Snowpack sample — Rabbit Ears Pass, Jackson County, Colorado, USA (12/17/25, 1:08 PM MST)
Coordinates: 40.387, -106.625
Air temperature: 34 °F
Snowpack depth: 46 cm
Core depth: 40 cm
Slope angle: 6°, slope face: 165°
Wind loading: medium
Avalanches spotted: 0
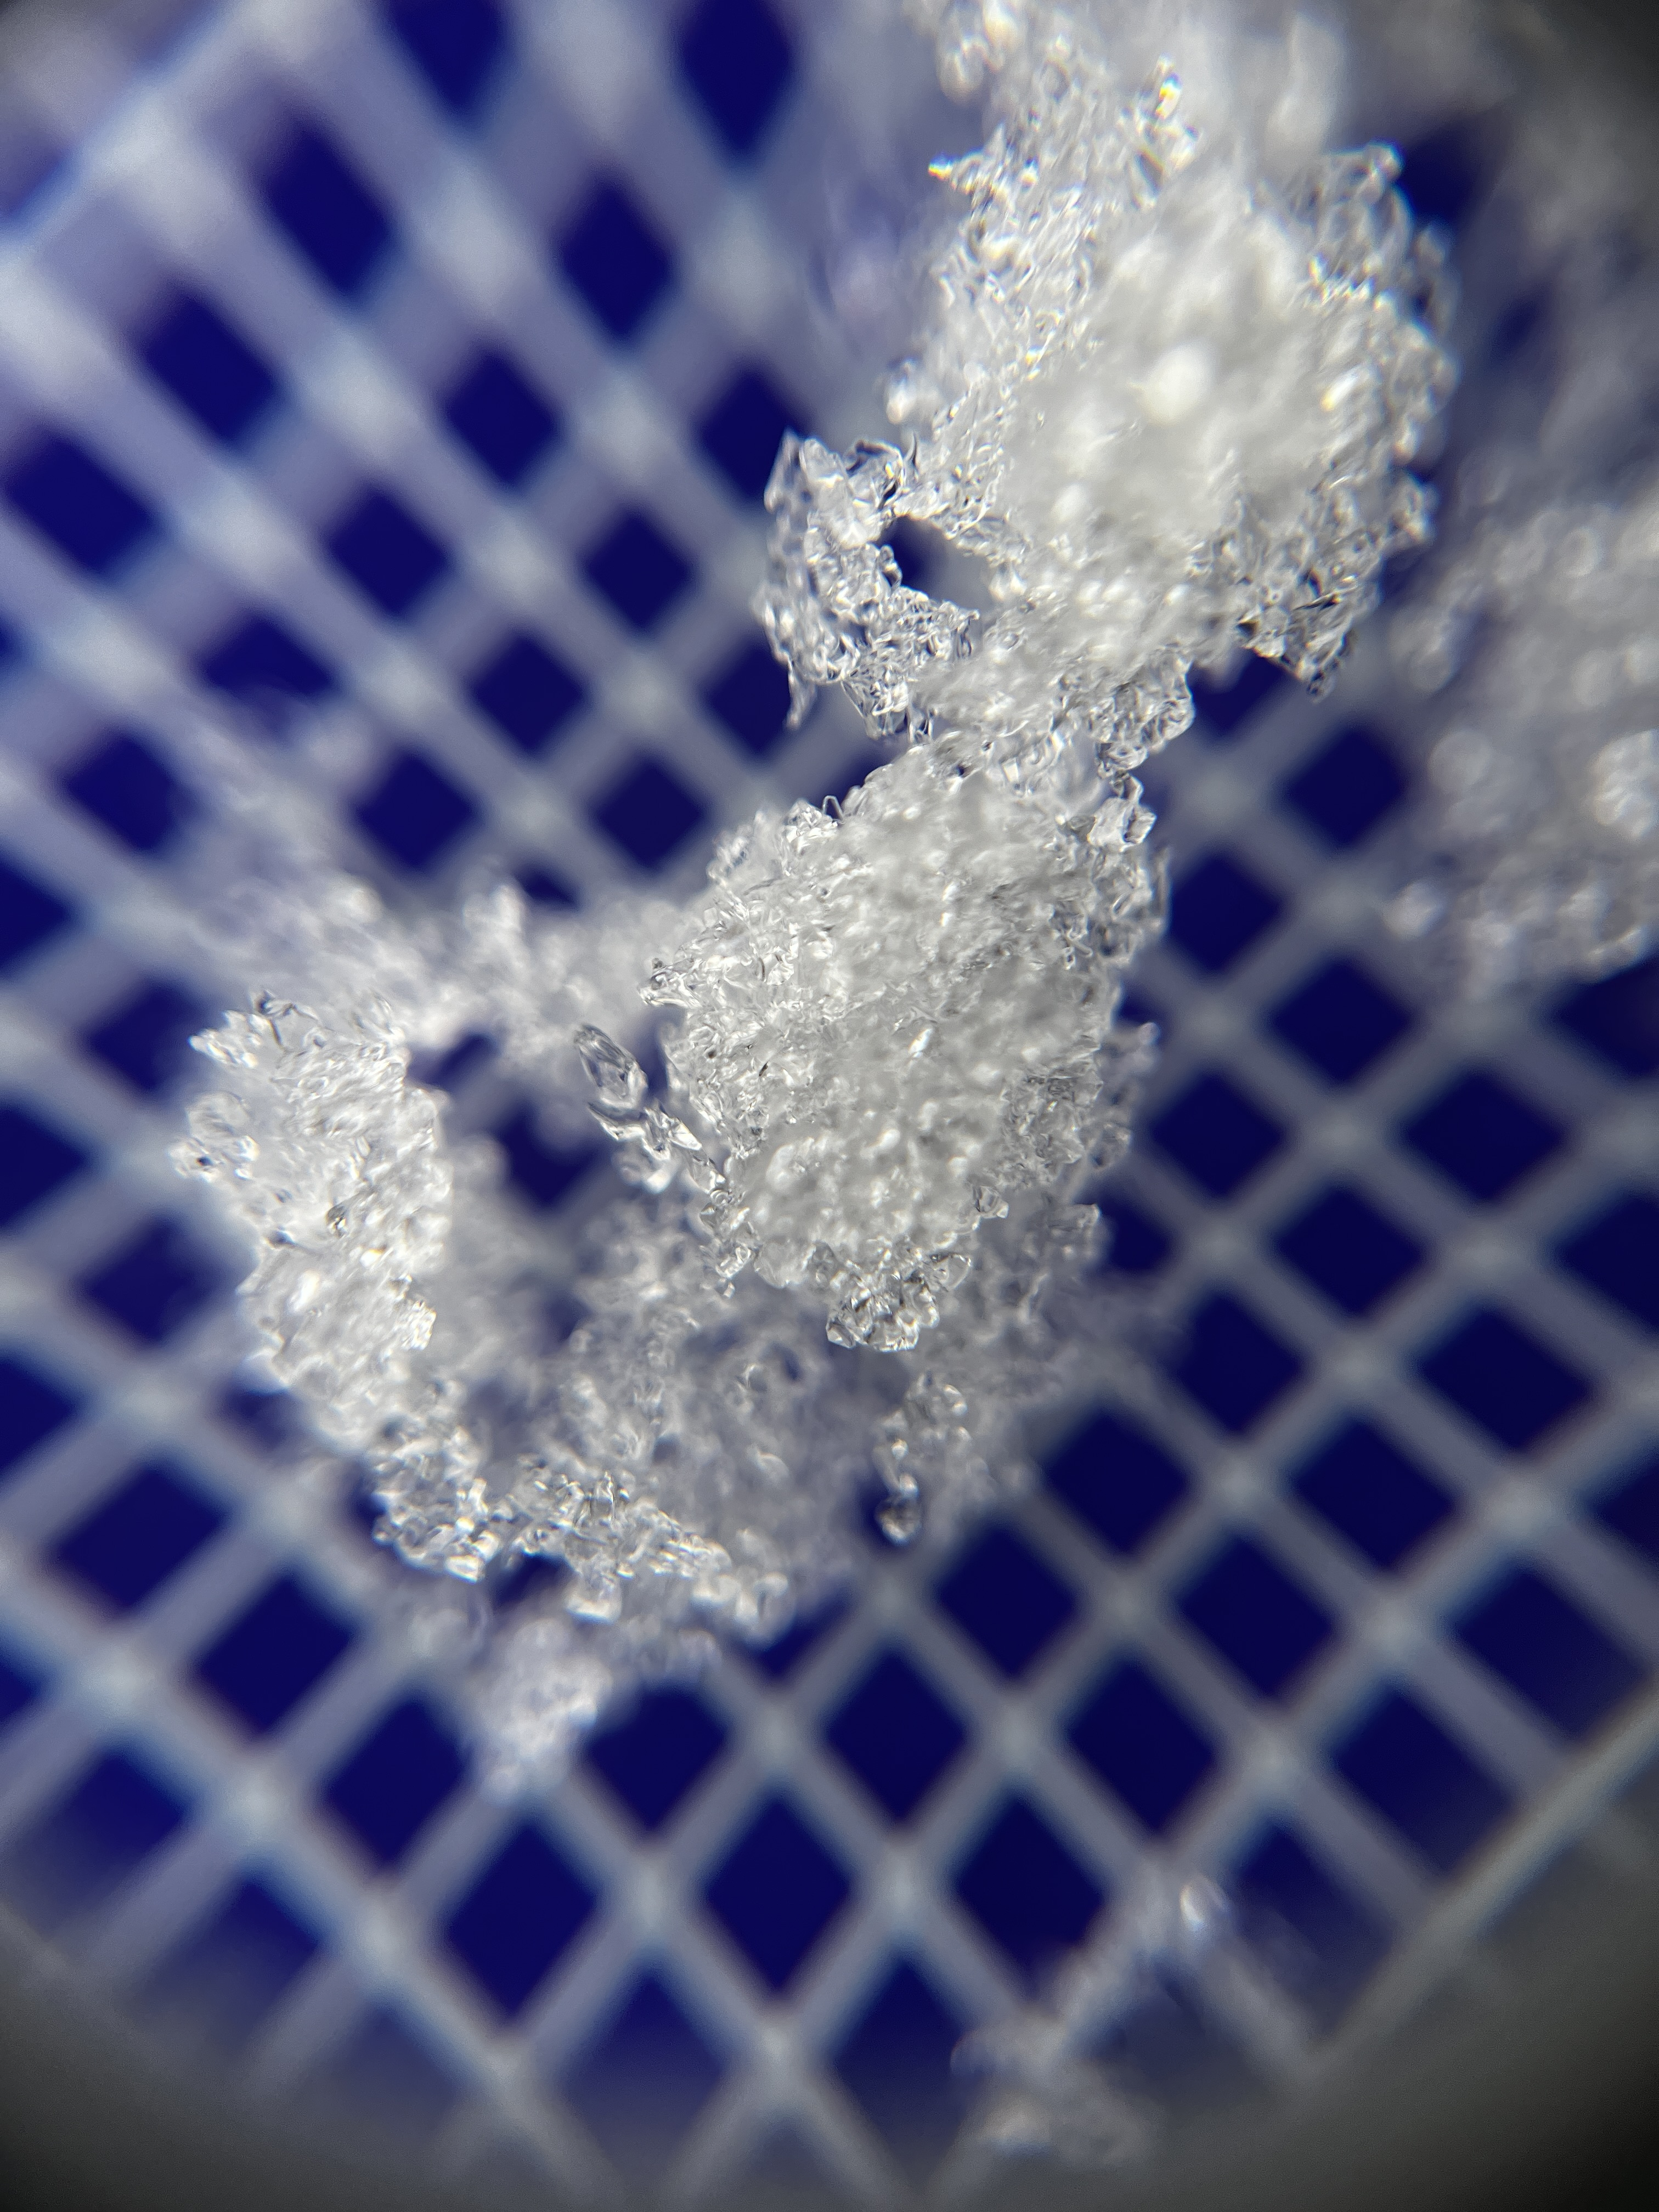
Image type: magnified_profile
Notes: No avalanches spotted nearby, although collected in a meadowy area with minimal risk on this face of the pass.